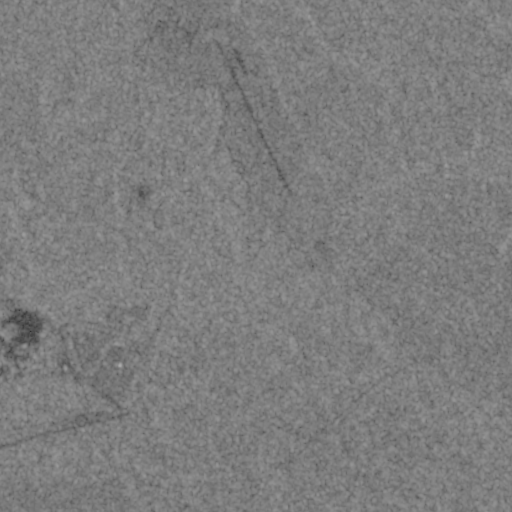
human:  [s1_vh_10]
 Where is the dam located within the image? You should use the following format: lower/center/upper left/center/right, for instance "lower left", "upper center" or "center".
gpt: The dam is located in the center left of the image.
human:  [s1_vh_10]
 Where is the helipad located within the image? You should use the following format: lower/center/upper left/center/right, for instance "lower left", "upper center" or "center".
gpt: The helipad is located in the lower left of the image.
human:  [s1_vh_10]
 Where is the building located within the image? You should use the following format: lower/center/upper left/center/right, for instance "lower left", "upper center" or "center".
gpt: The building is located in the lower left of the image.
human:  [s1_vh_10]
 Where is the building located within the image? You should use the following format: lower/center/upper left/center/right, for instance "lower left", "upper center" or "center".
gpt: The building is located in the lower left of the image.
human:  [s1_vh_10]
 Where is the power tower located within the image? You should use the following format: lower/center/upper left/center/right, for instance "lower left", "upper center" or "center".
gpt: There is no power tower in the image.

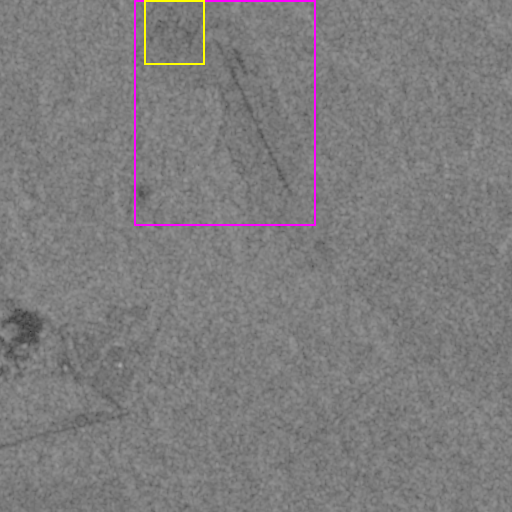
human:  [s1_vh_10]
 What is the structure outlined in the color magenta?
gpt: The structure outlined in magenta is an airport.
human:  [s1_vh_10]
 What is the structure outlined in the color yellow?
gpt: The structure outlined in yellow is an airport apron.
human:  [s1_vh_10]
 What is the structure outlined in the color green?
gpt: There is no green outline.